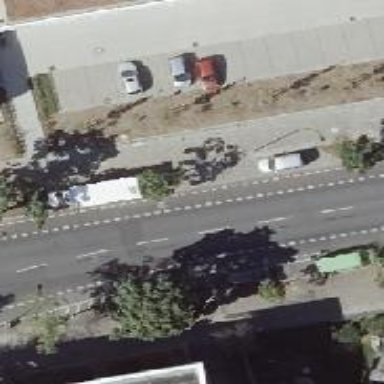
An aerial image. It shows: Secondary road with asphalt surface. The road has separate sidewalks and lanes for cyclists on both sides. There is parallel parking on the left side of the street.